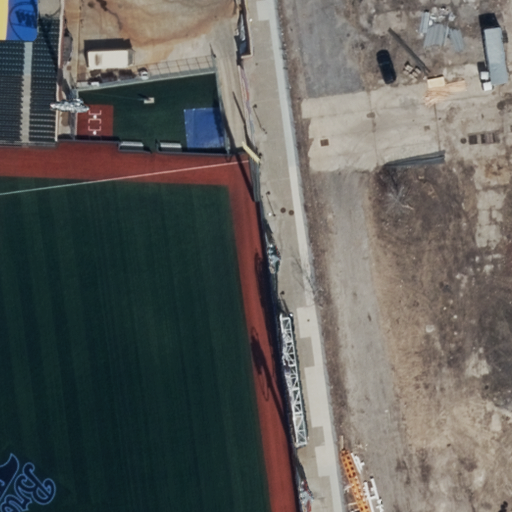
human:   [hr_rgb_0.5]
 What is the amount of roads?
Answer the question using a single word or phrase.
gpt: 1

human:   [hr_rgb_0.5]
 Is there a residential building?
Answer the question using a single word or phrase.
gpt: yes

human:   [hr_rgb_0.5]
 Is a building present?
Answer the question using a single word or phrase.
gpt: yes

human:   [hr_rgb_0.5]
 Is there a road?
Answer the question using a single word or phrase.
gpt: yes

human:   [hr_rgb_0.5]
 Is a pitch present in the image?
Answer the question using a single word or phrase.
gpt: yes

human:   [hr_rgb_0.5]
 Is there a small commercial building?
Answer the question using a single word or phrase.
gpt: no

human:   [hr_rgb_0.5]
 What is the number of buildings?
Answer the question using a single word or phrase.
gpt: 1

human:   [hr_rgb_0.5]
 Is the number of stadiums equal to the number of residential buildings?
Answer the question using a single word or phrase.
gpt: yes

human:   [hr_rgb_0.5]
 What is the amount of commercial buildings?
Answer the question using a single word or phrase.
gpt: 0

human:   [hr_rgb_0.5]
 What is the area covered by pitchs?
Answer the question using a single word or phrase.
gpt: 6908m2

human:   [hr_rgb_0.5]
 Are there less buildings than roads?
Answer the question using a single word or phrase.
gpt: no

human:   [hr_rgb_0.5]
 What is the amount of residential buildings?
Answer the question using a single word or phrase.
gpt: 1

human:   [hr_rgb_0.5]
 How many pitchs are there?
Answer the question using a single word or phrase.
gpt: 1

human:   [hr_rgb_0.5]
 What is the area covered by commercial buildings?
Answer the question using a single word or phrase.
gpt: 0m2

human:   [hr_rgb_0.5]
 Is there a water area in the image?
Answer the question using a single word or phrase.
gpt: no

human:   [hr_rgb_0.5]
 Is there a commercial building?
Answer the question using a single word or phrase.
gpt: no

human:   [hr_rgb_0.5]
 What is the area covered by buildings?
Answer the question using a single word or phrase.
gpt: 412m2

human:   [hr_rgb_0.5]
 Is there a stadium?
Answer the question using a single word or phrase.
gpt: yes

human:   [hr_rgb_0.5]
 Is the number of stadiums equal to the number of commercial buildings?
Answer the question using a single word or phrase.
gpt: no

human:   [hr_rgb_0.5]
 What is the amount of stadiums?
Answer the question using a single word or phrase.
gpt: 1

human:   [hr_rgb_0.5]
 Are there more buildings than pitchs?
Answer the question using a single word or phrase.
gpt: no

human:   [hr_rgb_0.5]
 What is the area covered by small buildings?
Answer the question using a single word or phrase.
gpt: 0m2

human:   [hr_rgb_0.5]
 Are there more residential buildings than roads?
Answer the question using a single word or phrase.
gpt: no

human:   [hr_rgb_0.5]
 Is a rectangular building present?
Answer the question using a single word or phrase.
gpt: yes

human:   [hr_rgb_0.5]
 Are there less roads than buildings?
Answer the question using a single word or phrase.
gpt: no

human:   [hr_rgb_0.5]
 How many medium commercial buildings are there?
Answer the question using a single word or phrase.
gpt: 0

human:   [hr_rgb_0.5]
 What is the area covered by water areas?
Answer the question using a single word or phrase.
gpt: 0m2

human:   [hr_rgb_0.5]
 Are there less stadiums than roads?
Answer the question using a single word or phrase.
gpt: no

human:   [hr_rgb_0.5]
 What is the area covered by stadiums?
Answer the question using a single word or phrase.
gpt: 412m2

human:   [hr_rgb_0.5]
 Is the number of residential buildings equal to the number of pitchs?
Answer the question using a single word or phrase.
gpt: yes

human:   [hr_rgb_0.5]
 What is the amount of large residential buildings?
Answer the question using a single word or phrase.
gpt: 0

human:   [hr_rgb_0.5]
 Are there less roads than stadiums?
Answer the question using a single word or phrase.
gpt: no

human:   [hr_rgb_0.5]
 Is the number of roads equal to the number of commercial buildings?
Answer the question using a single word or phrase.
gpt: no

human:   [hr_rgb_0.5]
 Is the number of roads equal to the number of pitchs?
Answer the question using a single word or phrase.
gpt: yes

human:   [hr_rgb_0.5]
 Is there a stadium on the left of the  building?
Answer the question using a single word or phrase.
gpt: no

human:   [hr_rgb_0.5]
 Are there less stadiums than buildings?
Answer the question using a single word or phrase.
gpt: no

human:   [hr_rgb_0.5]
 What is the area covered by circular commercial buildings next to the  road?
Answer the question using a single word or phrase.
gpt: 0m2

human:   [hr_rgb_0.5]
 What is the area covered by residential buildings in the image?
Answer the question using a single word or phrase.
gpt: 412m2

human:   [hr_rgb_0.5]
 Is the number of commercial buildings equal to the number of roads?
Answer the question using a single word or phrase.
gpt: no

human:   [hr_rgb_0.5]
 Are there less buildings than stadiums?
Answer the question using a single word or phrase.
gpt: no

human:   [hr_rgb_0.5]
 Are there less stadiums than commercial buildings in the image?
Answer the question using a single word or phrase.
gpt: no

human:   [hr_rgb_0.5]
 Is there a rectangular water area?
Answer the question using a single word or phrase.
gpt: no

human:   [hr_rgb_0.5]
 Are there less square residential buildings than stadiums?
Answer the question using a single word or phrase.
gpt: yes

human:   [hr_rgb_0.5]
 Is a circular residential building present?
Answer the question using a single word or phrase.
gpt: no

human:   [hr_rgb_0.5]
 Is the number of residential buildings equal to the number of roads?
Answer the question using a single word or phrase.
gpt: yes

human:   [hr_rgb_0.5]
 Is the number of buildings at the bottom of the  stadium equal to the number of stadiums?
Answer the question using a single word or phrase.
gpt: no

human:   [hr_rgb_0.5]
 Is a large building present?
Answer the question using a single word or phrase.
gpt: no

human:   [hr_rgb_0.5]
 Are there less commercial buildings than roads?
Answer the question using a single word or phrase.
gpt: yes

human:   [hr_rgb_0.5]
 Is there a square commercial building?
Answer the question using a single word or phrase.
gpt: no

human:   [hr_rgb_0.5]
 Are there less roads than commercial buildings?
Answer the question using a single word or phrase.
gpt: no

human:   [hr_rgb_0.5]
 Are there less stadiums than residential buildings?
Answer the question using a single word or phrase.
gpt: no

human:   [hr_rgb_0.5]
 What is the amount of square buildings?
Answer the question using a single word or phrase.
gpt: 0

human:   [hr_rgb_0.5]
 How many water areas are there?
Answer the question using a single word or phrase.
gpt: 0

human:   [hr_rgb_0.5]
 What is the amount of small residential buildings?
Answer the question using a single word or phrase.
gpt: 0

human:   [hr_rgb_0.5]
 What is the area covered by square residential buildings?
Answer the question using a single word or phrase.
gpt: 0m2

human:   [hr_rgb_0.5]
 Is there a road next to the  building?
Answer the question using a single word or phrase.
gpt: yes

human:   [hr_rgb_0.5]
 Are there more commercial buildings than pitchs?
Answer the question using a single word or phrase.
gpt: no

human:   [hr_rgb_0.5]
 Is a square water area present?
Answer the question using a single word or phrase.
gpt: no

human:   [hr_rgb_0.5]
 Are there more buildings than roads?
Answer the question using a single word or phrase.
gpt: no

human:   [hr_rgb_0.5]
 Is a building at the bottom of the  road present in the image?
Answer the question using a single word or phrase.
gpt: no

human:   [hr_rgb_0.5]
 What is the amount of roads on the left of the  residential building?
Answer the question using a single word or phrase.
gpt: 0

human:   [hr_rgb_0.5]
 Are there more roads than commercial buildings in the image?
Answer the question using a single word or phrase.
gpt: yes

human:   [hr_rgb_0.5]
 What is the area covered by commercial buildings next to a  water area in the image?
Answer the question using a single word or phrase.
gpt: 0m2

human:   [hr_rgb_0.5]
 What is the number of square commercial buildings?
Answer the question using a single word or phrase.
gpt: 0